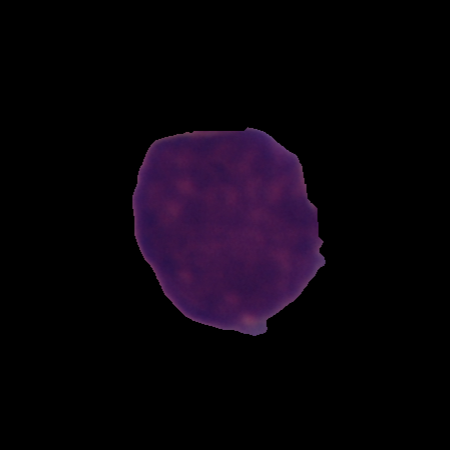
Label: cancer